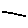
Label: line